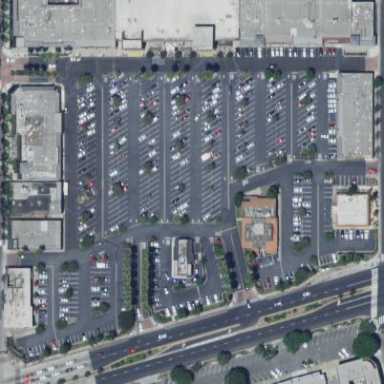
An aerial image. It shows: Commercial area.